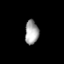
Tissue: prostate
Cell type: Myeloid cells
Senescence score: 0.7014
Nuclear area (px): 313
Mean DAPI intensity: 166.131